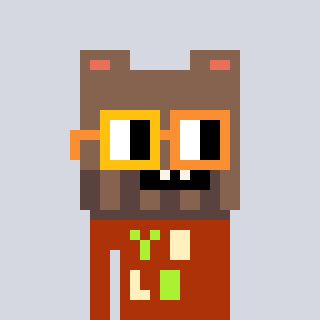
a pixel art character with square yellow and orange glasses, a bear-shaped head and a hotbrown-colored body on a cool background